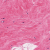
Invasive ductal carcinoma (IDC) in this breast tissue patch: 0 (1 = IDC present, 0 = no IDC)